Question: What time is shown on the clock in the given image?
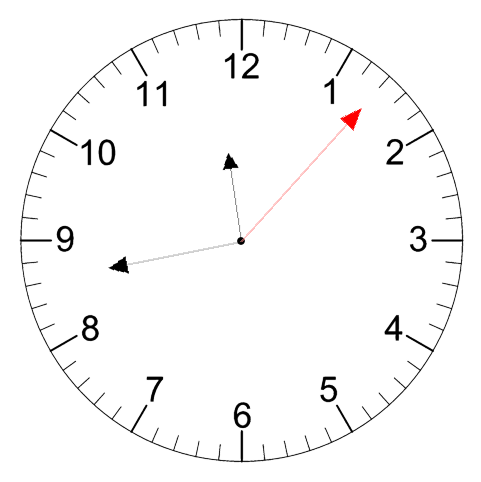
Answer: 11:43:07